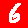
Digit: 6